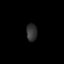
Tissue: lung
Cell type: Others
Senescence score: 0.6035
Nuclear area (px): 182
Mean DAPI intensity: 49.687